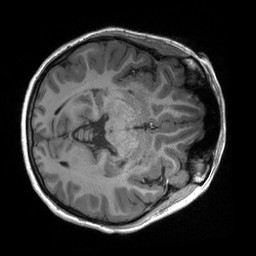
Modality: T1w
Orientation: axial
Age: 23
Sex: female
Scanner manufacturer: siemens
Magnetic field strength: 3 T
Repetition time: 2.3 s
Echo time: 0.00227 s